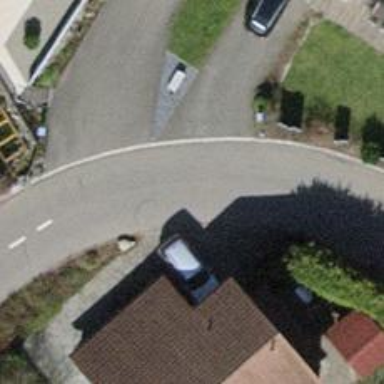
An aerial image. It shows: Residential road with asphalt surface and no sidewalk.